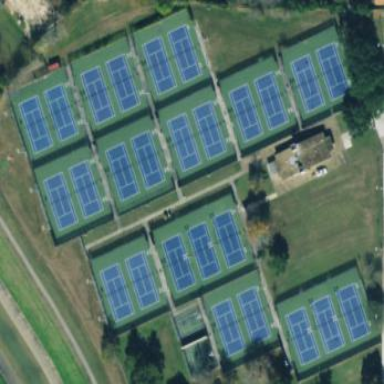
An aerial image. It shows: Sports centre with focus on tennis.